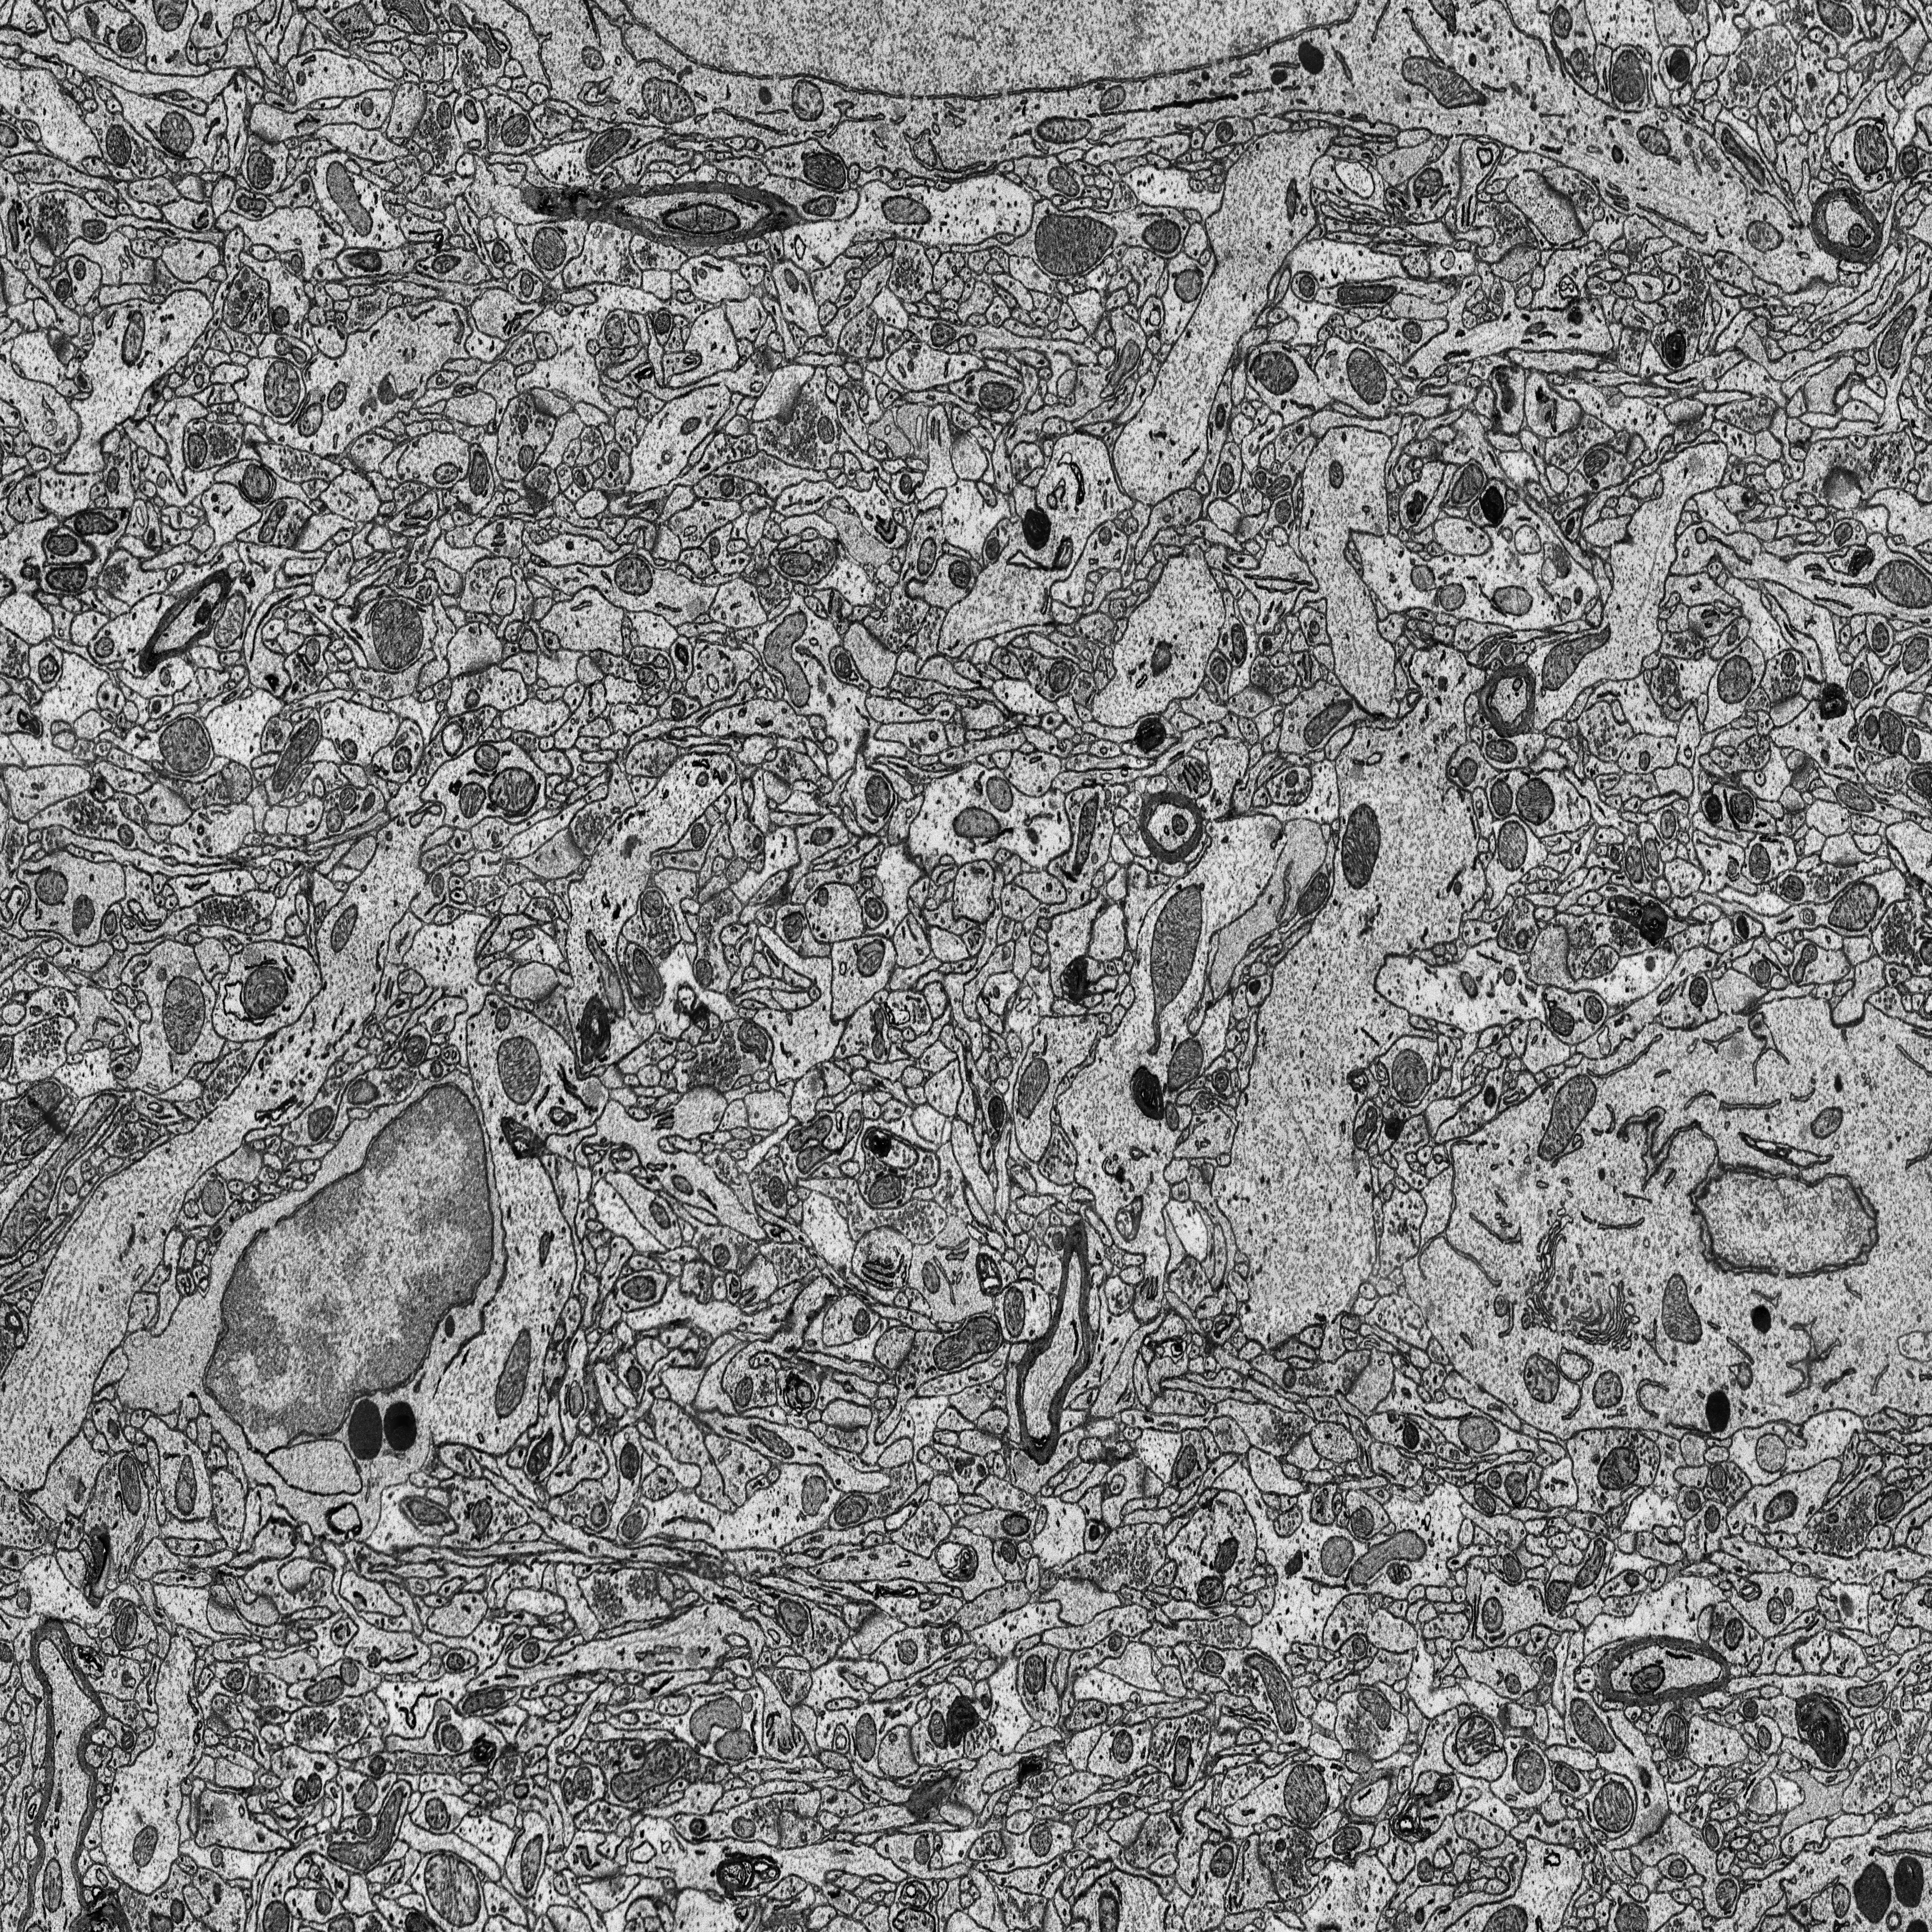
Electron microscopy slice of rat cortex tissue
Slice depth (z): 116
Mitochondria instances in slice: 394